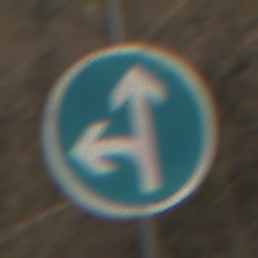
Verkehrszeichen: VorgeschriebeneFahrtrichtungGeradeausOderLinks
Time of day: MorningAfternoon
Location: Outdoor (Nature)
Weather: Clear
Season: Winter
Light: Natural